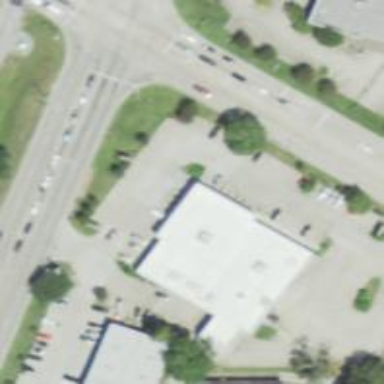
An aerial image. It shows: Pharmacy providing healthcare services.